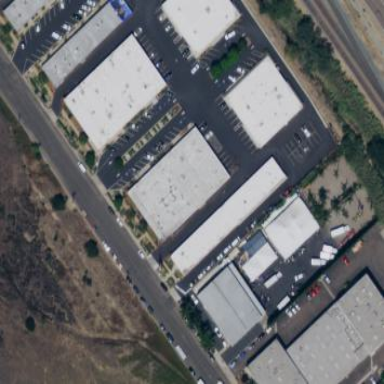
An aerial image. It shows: Industrial building.